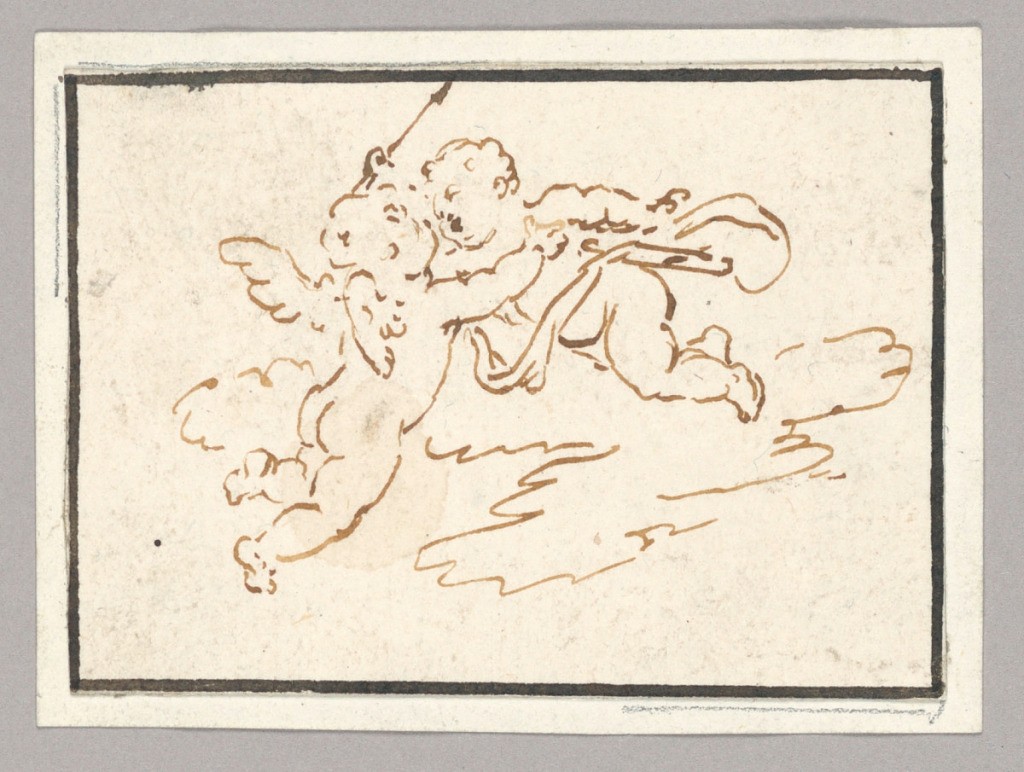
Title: Two Flying Putti
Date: CA. 1800
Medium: Pen and ink on paper, mounted
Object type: Drawing
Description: One is shown in profile from the back and flying toward the other who carries an arrow. Framing ink lines.